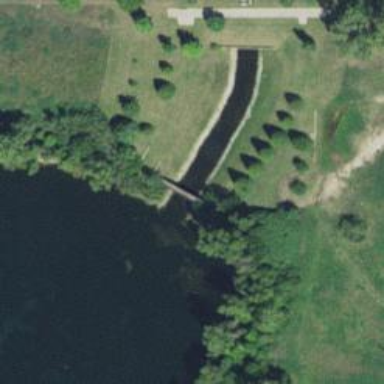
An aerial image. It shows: Dam across waterway.